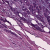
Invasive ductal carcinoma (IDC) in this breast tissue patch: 1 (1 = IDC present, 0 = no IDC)